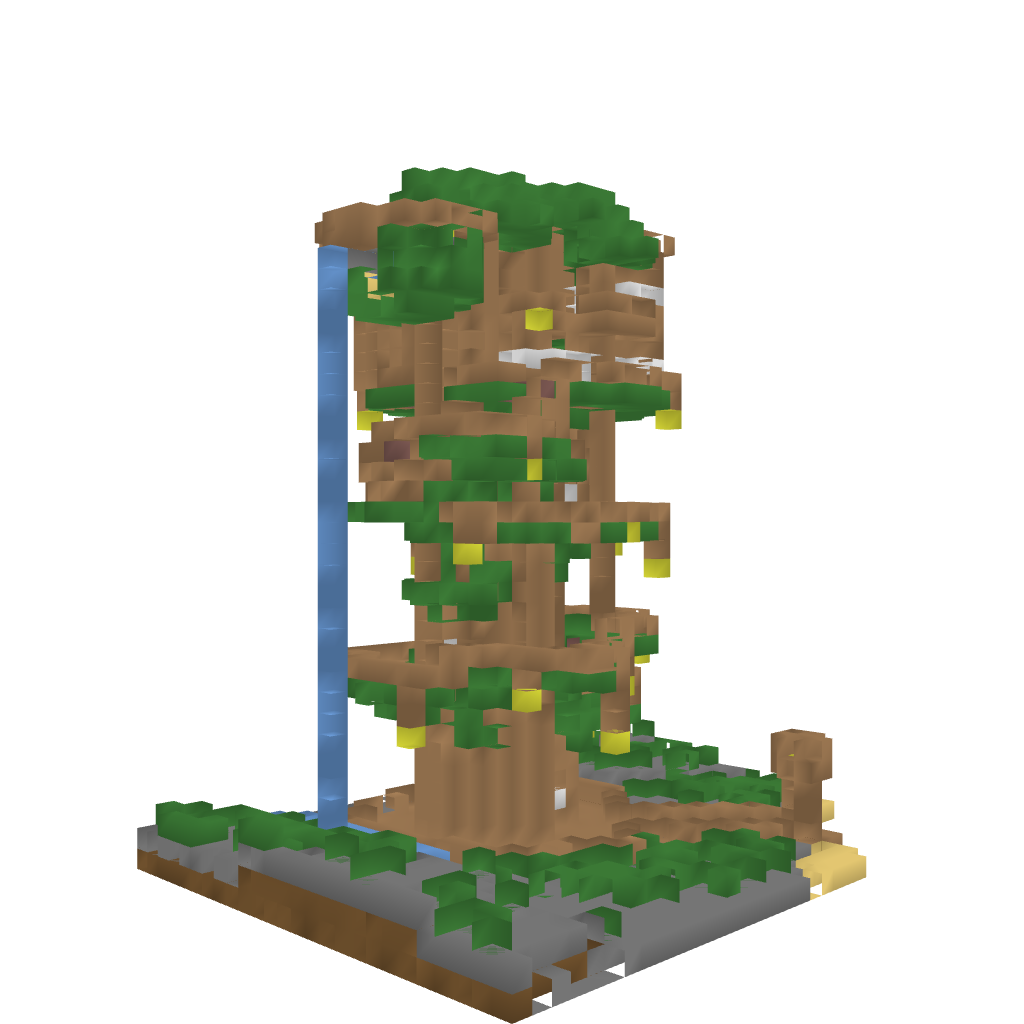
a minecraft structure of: Jungle Treehouse good quality